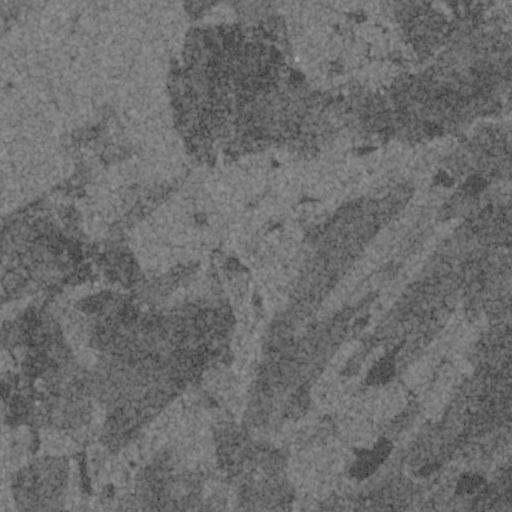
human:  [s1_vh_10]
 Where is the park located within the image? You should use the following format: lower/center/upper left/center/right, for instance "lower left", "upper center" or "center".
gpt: The park is located in the center of the image.
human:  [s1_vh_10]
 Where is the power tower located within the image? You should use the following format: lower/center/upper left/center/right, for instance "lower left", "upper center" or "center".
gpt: There is no power tower in the image.

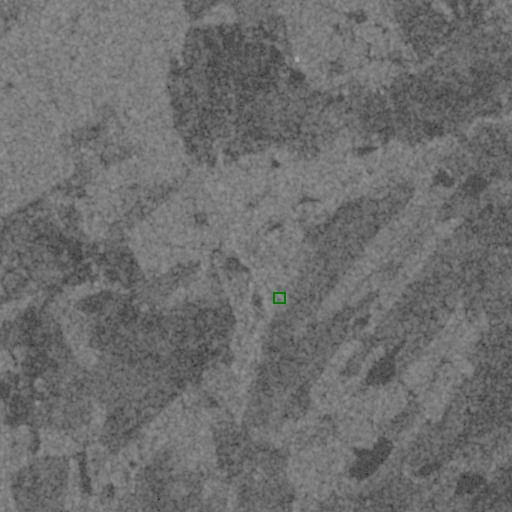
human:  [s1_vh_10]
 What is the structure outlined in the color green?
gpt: The structure outlined in green is a park.
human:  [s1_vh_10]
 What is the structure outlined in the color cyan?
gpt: There is no cyan outline.